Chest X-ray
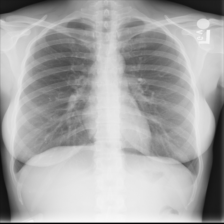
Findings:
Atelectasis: negative
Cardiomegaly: negative
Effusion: negative
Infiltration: negative
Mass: negative
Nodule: positive
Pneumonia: negative
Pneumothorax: negative
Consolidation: negative
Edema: negative
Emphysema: negative
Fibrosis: negative
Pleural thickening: negative
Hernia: negative